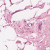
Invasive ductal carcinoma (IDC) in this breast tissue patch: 0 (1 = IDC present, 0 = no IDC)